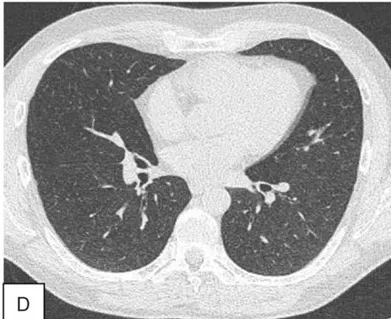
(D) Improvement of miliary pattern after steroid therapy.
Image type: radiology (ct)